Question: Using Entity Framework, I have a Combobox showing a list of data retrieved from a database.
'''
using System; //I removed the other using statements here to preserve space
namespace ExTea_BackEnd
{
public partial class frmAddBreakdown : Form
{
ExTeaEntities Breakdowns;
Breakdown_Type BreakdownTypes;
public frmAddBreakdown()
{
InitializeComponent();
}
private void cmbBreakdownType_SelectedIndexChanged(object sender, EventArgs e)
{
Breakdown_Type breakdownType = (Breakdown_Type)cmbBreakdownType.SelectedItem;
string selectedBreakdownTypeId = breakdownType.BrkdwnId;
IQueryable<Breakdown_Type> breakdownTypeQuery = from t in Breakdowns.Breakdown_Types
where t.BrkdwnId == selectedBreakdownTypeId
select t;
List<Breakdown_Type> selectedBreakdownId = breakdownTypeQuery.ToList();
if (selectedBreakdownId != null && selectedBreakdownId.Count > 0)
{
BreakdownTypes = selectedBreakdownId.First();
txtBreakdownId.Text = BreakdownTypes.BrkdwnId.ToString();
}
else
{
BreakdownTypes = null;
}
}
private void btnAdd_Click(object sender, EventArgs e)
{
try
{
Breakdown newBreakdown = new Breakdown();
Breakdown_Type breakdownType = (Breakdown_Type)cmbBreakdownType.SelectedItem;
newBreakdown.BrkdwnType = breakdownType.ToString(); //this is where the error occurs
newBreakdown.MachineId = txtMachineId.Text.Trim();
newBreakdown.MachineType = txtMachineType.Text.Trim();
newBreakdown.ReportedDate = dtpDate.Value;
newBreakdown.JobStatus = "I";
Breakdowns.AddToBreakdowns(newBreakdown);
int rowsAffected = Breakdowns.SaveChanges();
if (rowsAffected > 0)
{
MessageBox.Show(rowsAffected + " records added!", "Save", MessageBoxButtons.OK, MessageBoxIcon.Information);
}
}
catch (Exception ex)
{
MessageBox.Show("Error occured! " + ex.Message);
}
}
}
}
'''
I'm trying to save the data in the form back to the database, an error occurs when trying to cast the value selected from the Combobox. Even when I've casted it to the right type, it does not save the selected value! But this,

I'm clueless on what I'm doing wrong here? Can anyone please tell me how to correct this?
Thank you.
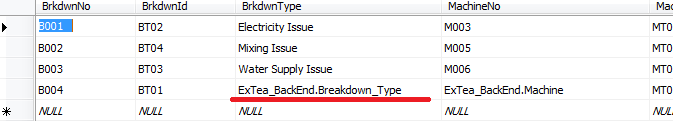
Answer: '''
newBreakdown.BrkdwnType = breakdownType.ToString();
'''
Here you are just calling '.ToString()' Method of your object, so it is returning the Type Name, which you are able to view in database table record, for getting the BrkDwnType Property value you should change statement to
'''
newBreakdown.BrkdwnType = breakdownType.BrkdwnType;
'''